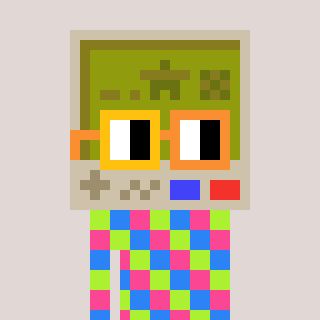
a pixel art character with square yellow and orange glasses, a gameboy-shaped head and a peachy-colored body on a warm background